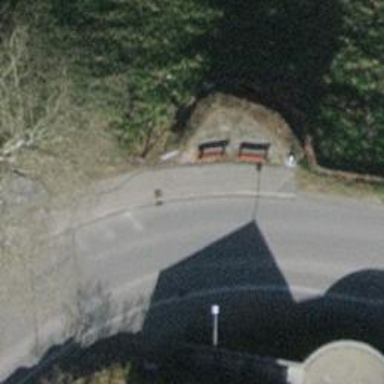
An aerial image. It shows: Red bench.